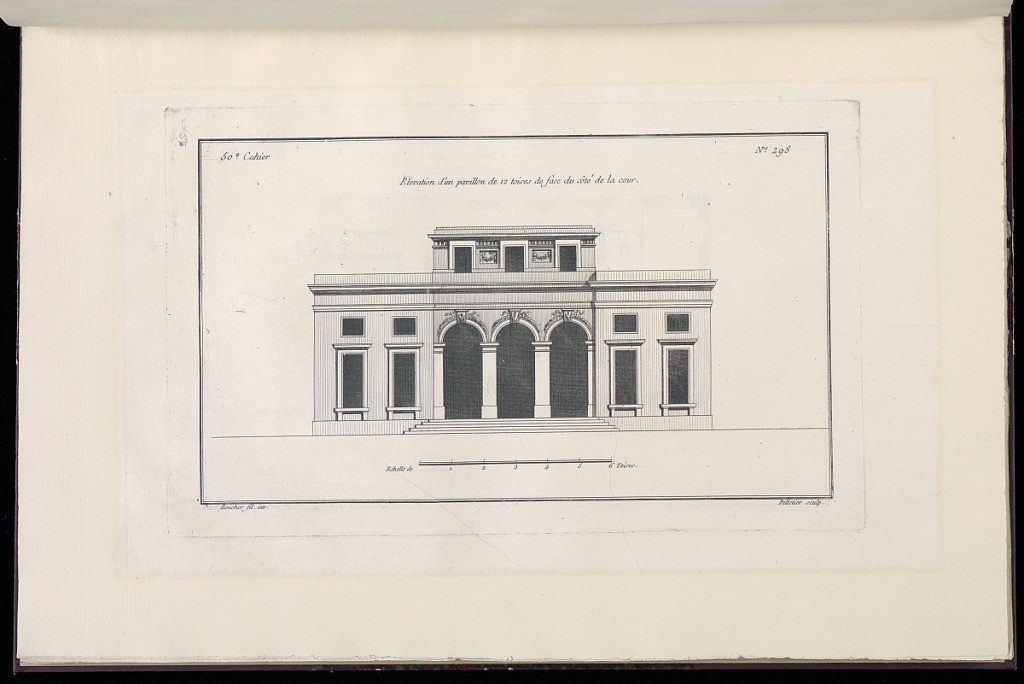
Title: Elevation d'un pavillon de 12 toises de face du côté de la cour
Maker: Juste-François Boucher, French, 1736 – 1782
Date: ca. 1775
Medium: Engraving on off white laid paper
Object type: Print
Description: Elevation of a pavilion with three arched doorways draped with carved garland. The pavilion is stated to be 12 toises; 1 toise is the equivalent of about 3.799 square meters. The plate is signed.